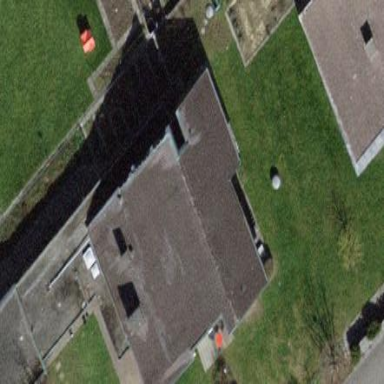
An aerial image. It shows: Building with tiled roof.